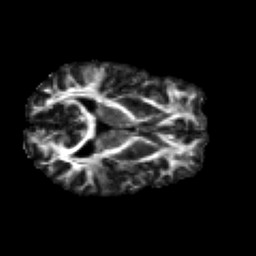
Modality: FA
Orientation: axial
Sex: male
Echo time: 0.114 s